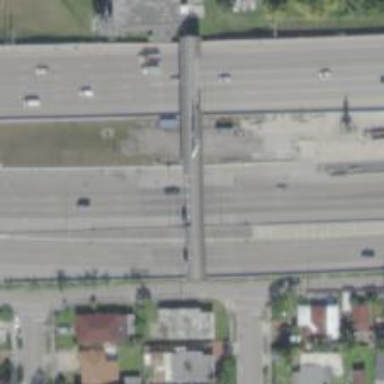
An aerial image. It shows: Toll gantry on the road.